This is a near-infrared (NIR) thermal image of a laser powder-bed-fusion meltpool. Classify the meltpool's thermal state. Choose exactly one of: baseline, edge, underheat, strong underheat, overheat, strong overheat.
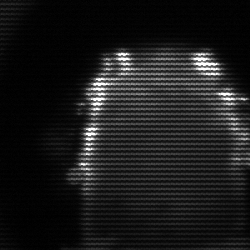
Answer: baseline